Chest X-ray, AP view. Patient: 21 years old, sex F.
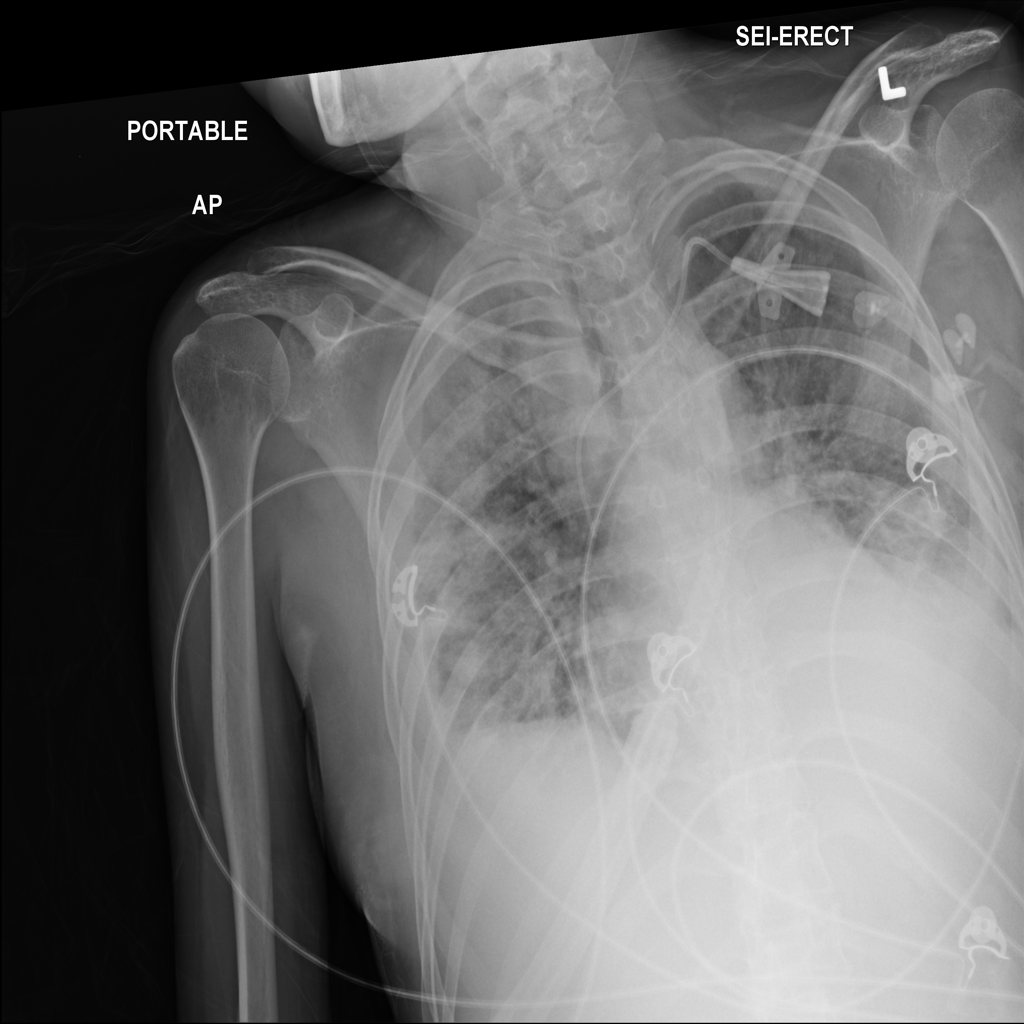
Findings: Effusion